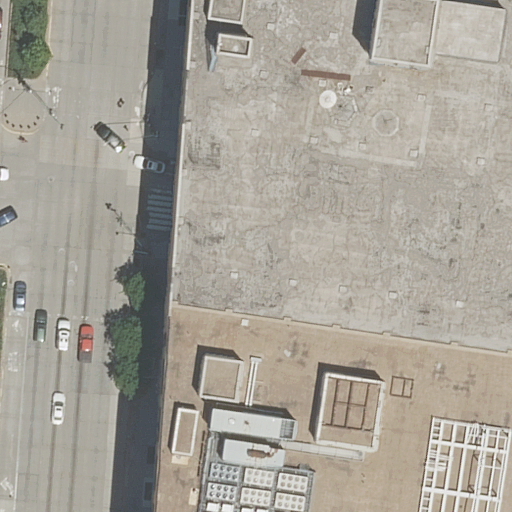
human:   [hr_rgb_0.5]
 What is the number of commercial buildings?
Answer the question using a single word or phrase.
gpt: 0

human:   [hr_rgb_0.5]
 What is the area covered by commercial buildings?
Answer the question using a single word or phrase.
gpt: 0m2

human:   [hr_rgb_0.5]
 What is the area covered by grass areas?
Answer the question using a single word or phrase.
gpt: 486m2

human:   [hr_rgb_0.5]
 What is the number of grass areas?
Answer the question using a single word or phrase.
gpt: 2

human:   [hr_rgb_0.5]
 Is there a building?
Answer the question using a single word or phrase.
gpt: yes

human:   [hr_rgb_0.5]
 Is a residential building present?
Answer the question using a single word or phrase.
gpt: yes

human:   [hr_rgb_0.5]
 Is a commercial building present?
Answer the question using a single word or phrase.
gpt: no

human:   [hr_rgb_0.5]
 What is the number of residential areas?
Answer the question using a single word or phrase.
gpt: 1

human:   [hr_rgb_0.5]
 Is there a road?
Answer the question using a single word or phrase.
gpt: yes

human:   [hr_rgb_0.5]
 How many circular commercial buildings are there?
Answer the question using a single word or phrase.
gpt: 0

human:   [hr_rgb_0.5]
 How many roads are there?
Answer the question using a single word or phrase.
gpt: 8

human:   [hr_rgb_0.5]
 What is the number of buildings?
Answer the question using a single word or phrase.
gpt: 1

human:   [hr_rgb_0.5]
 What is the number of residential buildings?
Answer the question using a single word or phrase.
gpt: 1

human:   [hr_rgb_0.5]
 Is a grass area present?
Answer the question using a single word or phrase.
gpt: yes

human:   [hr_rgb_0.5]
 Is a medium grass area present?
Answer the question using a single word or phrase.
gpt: yes

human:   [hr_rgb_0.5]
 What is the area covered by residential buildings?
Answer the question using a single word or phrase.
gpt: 3954m2

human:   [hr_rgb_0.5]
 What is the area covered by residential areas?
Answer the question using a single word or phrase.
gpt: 10612m2

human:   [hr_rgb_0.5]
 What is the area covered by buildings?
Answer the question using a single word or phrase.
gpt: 3954m2

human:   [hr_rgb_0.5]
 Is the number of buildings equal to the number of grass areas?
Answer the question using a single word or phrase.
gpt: no

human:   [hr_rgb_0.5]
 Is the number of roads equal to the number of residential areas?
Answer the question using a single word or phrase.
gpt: no

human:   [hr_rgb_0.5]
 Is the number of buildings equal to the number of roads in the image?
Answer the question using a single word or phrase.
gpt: no

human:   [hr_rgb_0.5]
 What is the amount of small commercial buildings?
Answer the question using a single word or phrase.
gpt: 0

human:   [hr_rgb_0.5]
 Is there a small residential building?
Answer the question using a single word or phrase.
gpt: no

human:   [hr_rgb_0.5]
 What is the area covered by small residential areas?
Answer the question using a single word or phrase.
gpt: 0m2

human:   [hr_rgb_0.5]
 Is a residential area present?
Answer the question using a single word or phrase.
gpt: yes

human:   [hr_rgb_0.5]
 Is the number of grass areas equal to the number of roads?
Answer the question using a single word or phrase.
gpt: no

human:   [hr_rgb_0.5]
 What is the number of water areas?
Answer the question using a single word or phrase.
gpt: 0

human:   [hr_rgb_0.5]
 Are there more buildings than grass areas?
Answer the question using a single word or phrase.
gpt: no

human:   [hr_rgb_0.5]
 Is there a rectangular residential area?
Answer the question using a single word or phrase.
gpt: yes

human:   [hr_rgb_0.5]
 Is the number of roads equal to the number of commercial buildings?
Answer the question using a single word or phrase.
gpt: no

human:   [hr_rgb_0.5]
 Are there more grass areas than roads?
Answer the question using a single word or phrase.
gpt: no

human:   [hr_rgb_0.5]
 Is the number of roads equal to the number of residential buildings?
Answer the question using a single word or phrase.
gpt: no

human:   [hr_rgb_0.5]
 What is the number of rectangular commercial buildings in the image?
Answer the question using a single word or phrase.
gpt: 0

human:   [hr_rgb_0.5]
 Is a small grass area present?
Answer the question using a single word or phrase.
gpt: no

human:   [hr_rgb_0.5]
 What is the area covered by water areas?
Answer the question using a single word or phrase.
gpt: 0m2

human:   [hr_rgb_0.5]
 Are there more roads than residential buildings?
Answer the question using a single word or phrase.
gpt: yes

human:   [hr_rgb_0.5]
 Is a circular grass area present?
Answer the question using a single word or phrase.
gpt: no

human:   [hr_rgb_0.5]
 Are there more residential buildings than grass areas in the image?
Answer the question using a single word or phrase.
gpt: no

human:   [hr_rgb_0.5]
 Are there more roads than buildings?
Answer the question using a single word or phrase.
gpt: yes

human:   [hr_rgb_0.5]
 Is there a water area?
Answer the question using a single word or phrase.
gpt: no

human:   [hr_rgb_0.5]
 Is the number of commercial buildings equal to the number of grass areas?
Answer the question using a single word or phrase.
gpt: no

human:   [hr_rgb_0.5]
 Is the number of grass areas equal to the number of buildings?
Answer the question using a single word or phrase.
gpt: no

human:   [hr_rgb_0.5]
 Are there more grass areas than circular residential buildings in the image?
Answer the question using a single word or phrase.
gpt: yes

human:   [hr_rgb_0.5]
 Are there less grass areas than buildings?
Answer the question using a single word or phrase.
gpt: no

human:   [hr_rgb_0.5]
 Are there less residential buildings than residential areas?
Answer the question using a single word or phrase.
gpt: no

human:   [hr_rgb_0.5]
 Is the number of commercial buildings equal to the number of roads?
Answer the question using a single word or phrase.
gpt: no

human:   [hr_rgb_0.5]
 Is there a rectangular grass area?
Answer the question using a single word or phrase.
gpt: yes

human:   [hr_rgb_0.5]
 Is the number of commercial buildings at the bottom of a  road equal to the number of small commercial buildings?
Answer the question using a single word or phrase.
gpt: yes

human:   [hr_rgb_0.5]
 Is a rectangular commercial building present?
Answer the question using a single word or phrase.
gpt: no

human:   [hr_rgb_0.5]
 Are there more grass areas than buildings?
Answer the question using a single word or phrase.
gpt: yes

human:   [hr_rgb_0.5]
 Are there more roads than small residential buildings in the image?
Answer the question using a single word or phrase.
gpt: yes

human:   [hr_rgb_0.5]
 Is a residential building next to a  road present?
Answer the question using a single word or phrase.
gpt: yes

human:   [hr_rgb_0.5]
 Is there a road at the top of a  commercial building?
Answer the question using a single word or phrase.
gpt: no

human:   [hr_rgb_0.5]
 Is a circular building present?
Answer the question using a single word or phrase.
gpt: no

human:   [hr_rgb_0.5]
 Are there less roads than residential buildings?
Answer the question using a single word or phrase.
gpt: no

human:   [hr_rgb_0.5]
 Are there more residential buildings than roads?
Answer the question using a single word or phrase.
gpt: no

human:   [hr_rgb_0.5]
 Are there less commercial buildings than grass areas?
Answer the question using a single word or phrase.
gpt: yes

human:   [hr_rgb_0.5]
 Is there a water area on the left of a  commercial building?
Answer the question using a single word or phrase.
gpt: no

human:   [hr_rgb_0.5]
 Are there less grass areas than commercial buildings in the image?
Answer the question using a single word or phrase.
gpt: no

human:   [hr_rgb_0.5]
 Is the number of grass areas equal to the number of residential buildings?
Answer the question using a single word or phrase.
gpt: no

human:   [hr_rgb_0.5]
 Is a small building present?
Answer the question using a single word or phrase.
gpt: no

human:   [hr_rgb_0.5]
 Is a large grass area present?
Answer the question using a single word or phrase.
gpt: no

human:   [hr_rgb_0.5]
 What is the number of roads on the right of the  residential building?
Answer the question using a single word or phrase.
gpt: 0

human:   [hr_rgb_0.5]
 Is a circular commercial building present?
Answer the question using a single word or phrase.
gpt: no